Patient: sex M, age 52
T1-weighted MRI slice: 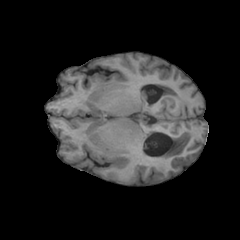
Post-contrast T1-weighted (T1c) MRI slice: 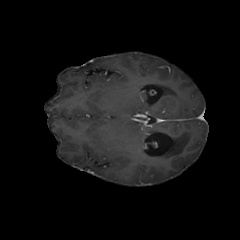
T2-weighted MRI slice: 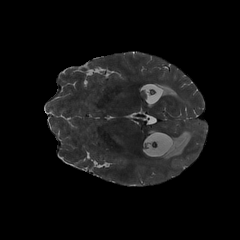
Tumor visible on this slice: no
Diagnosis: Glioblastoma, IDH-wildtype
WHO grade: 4